Question: I'm back again with another very odd question.
What is causing the last letter "k" in the phrase to cut out a dotted line of pixels from its parent background? I have a solution, may not be the most elegant and am open to others, but I am really interested into why this is happening.
I have a scroller that I am making, right now I have just text sliding through it to test out my animation. I have tested this with letters, without a sharp edge to them, and there is no problem but with the "T and k"(possibly other letters) it cuts into the background.
The "T" Does the same effect on the top but the line is a very close blue to the background.
It works fine in Firefox and IE I am unsure since I work on a mac at home. In Chrome and Safari this problem happens.
Here is an image of how it looks,

When you toggle the button again for the text to slide back it cuts into the background and leaves this '1px' in height cut that is dotted or a straight line.
You can also click the button again to go back over until it stops and then one more click to make a solid line cut out.
Here is the relevant 'css' to what the text is contained in,
'''
.text {
right: 50%;
text-align: left;
font-size: 1.5em;
font-family: "century gothic";
position: absolute;
color: #f7f7f7;
transition: right 3s ease-in;
-webkit-transition: right 3s ease-in;
-moz-transition: right 3s ease-in;
}
.text.active {
right: 2%;
}
.text > li {
display: inline-block;
}
'''
Here is a <URL> to take a peak at the code and problem.
I already have a solution to this problem right <URL>.
I used a ':before' and ':after' on the 'li' to create a blank space on both sides to not cut into the background.
I appreciate any and all input on this!
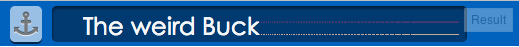
Answer: It seems to almost certainly be a display bug. Based on the following solutions that also solved the issue, I suspect that there is a slight '1px' overlap of the inside the 'li' into the 'ul' that shows up during the animation back causing the ghosting to happen. When I select the 'li' with the inspector tool in Chrome and it highlights the selection in blue, I believe I can even see the '1px' overlap of the 'k'.
I'm not sure I could give a better explanation than that--just seems to be a bug on the sizing of the 'li' with the text font.
However all the following may be more elegant solutions to your issues than the pseudo-elements:
'padding-right: 1px'
This worked on either the '.text' ('ul') element (<URL>.
'overflow: hidden'
This is to the '.text' ('ul') element (<URL>.
Putting a 'border-right: 1px solid transparent' with a 'margin-right: -1px' to offset the effect (if needed) also solve it whether on the 'ul' (<URL>.
'margin-right: 1px'
This only works on the 'li' (<URL>.
Basically, with your original pseudo element solution and the above, it seems that anything giving a buffer to that right edge prevents the bug from happening.